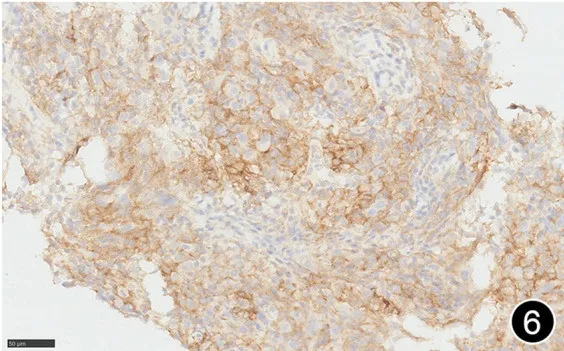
The tumor cells diffusely express PD-L1 clone E1L3N, a high-power magnification of the EnVision method.
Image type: pathology (immunostaining)